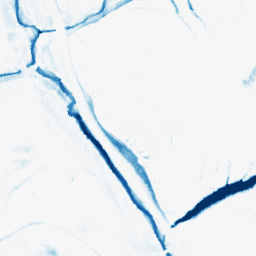
Category: morphological
Decomposition family: morphological_ellipse
Decomposition parameters: operation: closing
width: 20
height: 10
Upsampling method: sinc_hamming
Upsampling parameters: scale: 2
kernel_size: 8
Upsampling scale: 2